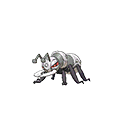
Pok\u00e9mon: durant